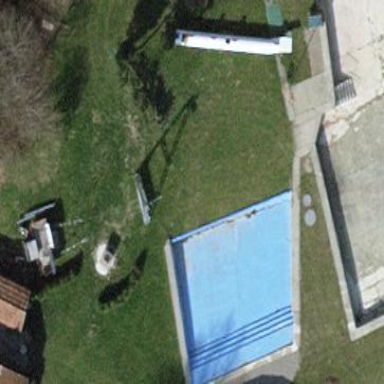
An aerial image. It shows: Swimming pool area designated for leisure and sport.